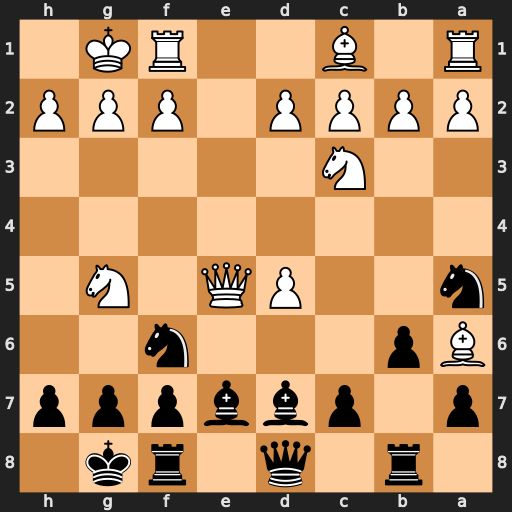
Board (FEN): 1r1q1rk1/p1pbbppp/Bp3n2/n2PQ1N1/8/2N5/PPPP1PPP/R1B2RK1
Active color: b
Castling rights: -
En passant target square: -
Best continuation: Ng4 Qg3 Bxg5